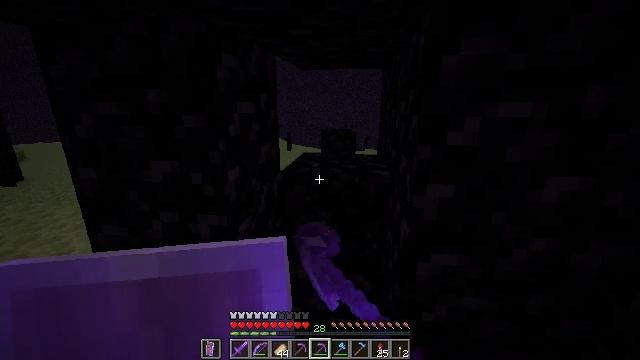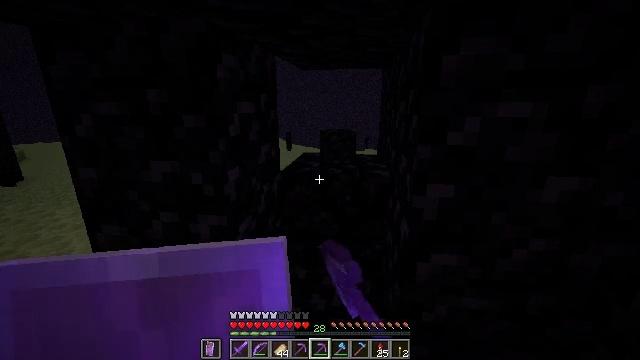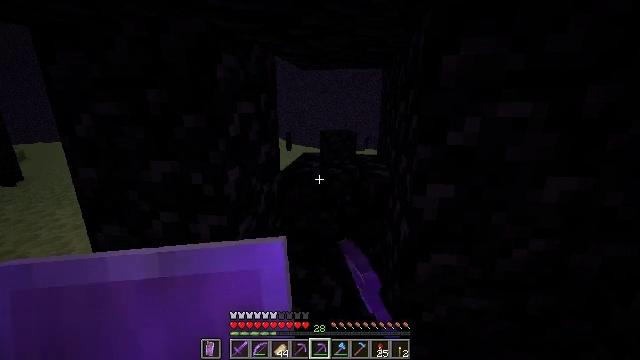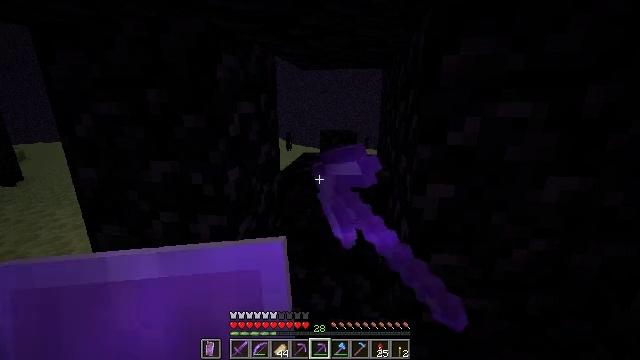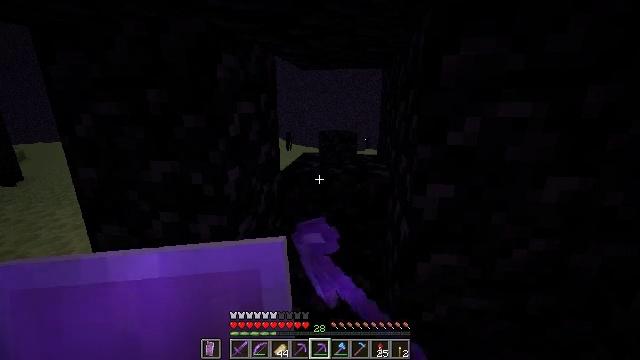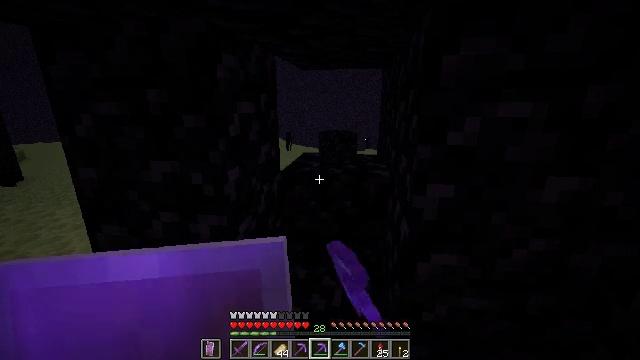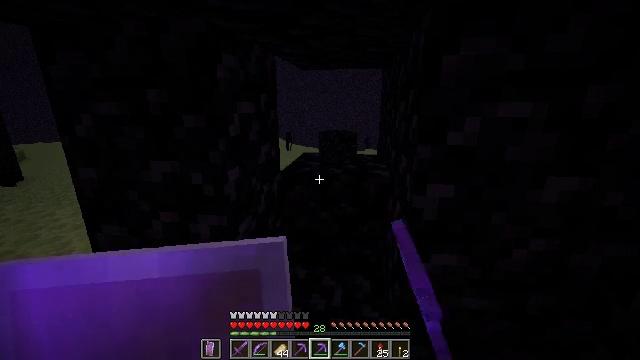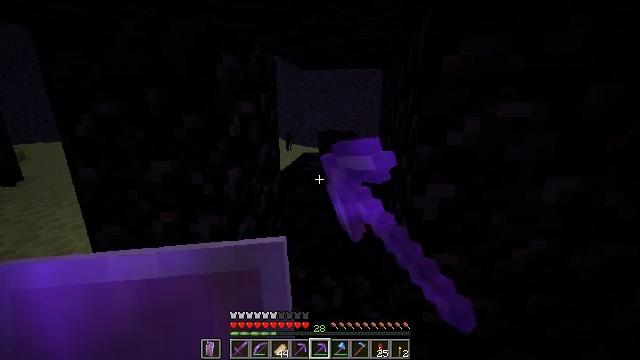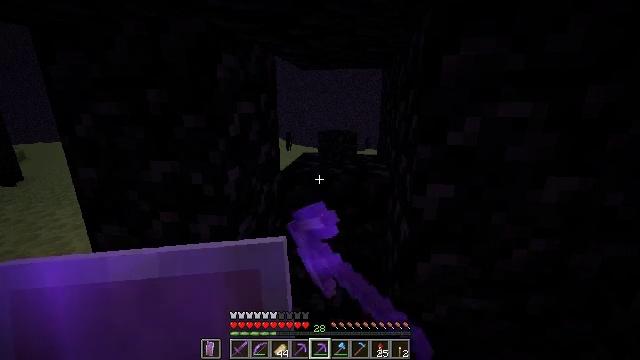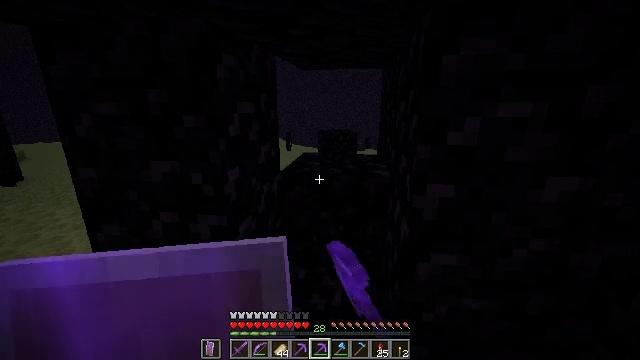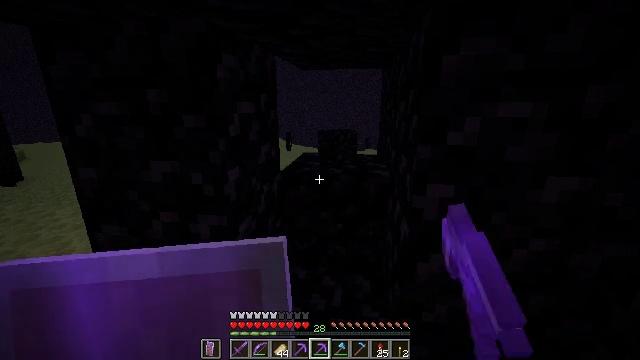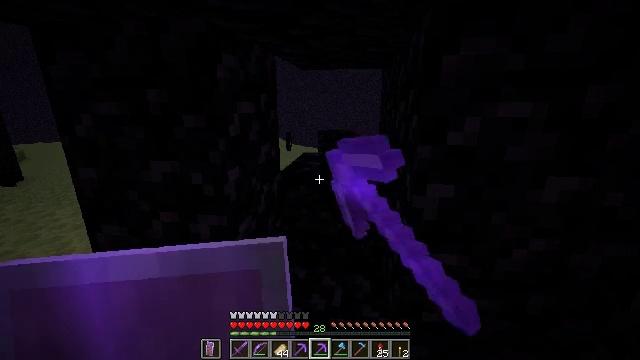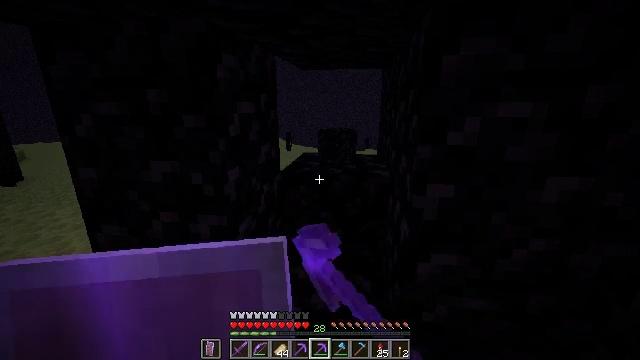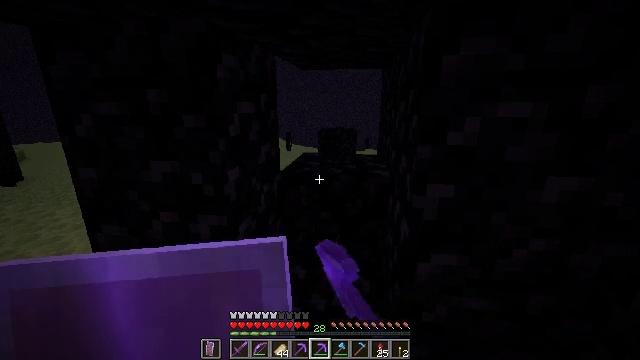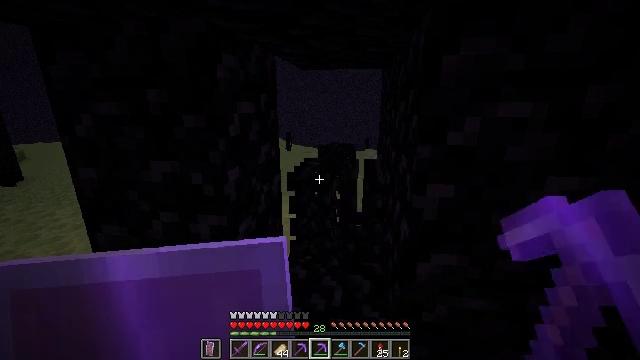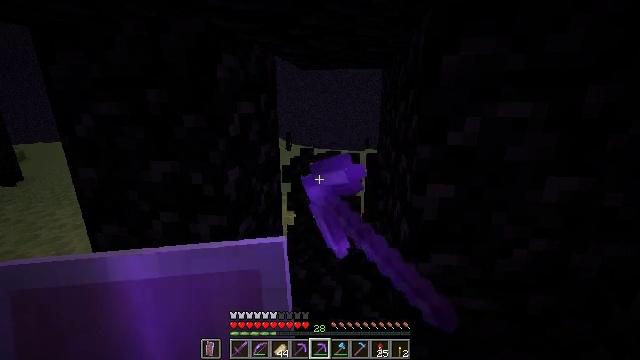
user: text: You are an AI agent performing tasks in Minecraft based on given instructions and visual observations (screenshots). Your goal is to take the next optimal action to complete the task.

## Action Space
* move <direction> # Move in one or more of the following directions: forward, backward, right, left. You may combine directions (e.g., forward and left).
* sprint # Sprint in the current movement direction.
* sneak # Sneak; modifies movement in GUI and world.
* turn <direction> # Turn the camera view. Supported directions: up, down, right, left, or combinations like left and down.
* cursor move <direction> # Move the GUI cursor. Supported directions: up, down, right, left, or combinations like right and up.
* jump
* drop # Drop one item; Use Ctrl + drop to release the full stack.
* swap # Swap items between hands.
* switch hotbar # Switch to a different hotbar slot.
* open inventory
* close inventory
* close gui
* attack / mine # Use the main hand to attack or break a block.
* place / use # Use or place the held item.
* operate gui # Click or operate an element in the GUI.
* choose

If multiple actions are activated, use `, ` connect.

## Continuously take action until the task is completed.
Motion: motion action
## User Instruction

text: Gather obsidian from a lava source.
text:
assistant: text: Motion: attack / mine
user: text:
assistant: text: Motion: attack / mine
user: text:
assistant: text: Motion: attack / mine
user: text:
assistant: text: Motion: attack / mine
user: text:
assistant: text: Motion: attack / mine
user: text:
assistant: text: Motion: attack / mine
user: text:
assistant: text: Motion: attack / mine
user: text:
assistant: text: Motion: attack / mine
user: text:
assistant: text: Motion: attack / mine
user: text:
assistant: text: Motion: attack / mine
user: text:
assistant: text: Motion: attack / mine
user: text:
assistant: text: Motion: attack / mine
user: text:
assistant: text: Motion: attack / mine
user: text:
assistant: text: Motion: attack / mine
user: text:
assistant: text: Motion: attack / mine
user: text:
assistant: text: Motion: attack / mine
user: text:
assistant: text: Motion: attack / mine
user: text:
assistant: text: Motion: attack / mine
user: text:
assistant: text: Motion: attack / mine
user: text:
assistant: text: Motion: attack / mine
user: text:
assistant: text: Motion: attack / mine
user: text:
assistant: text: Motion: attack / mine
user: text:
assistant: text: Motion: attack / mine
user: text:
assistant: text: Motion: attack / mine
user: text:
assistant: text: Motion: turn left and down
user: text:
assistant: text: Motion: turn left and down
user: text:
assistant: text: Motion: turn left and down
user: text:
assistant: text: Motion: no_op
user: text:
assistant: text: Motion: no_op
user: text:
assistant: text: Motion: no_op